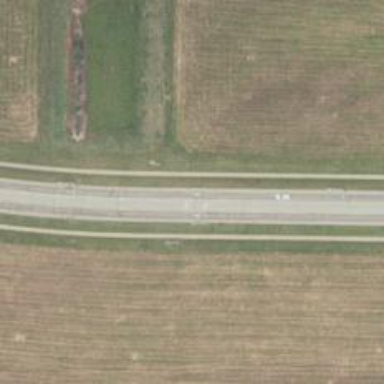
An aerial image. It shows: Road with "through" marking.